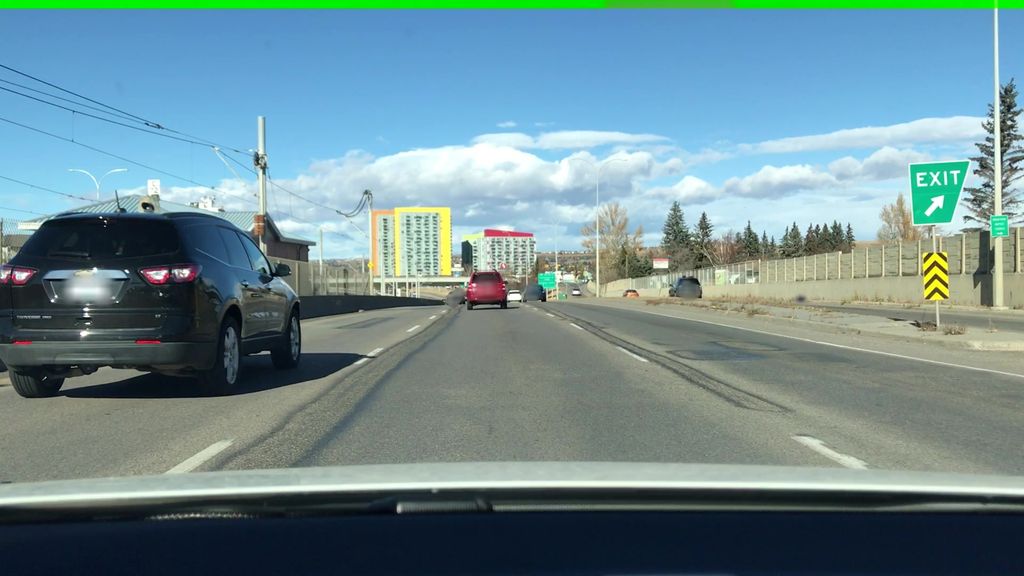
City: calgary